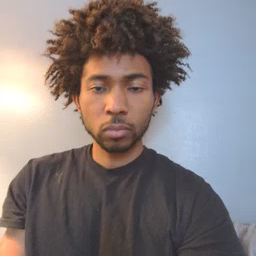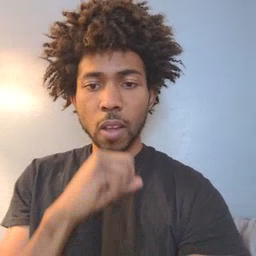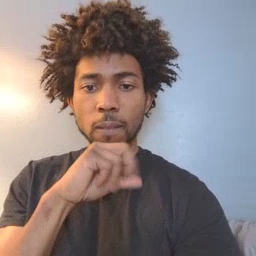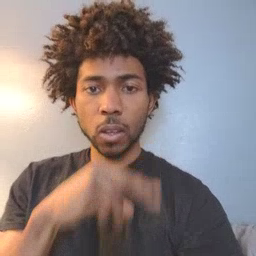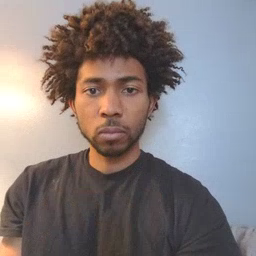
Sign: frog